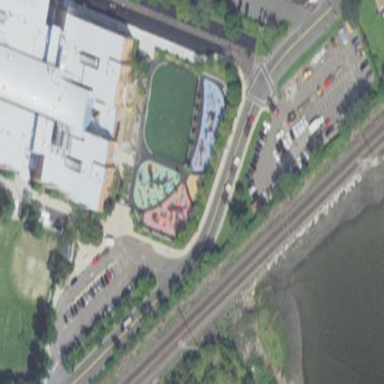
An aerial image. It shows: Playground area for leisure land.